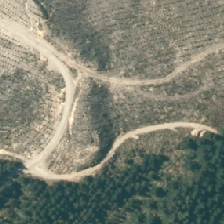
Land cover: harvested_forest